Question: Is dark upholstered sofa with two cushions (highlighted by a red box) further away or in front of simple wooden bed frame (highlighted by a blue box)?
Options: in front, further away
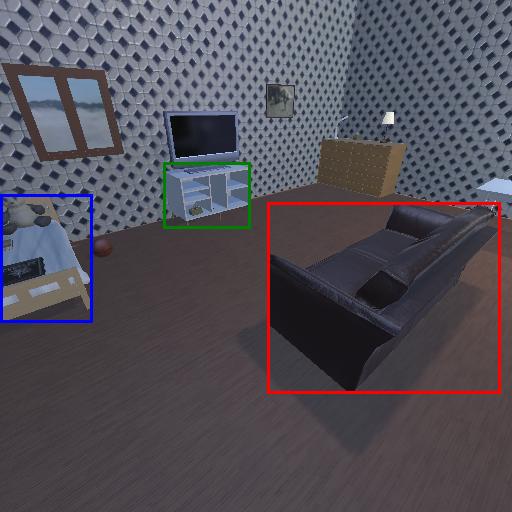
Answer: in front